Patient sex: F
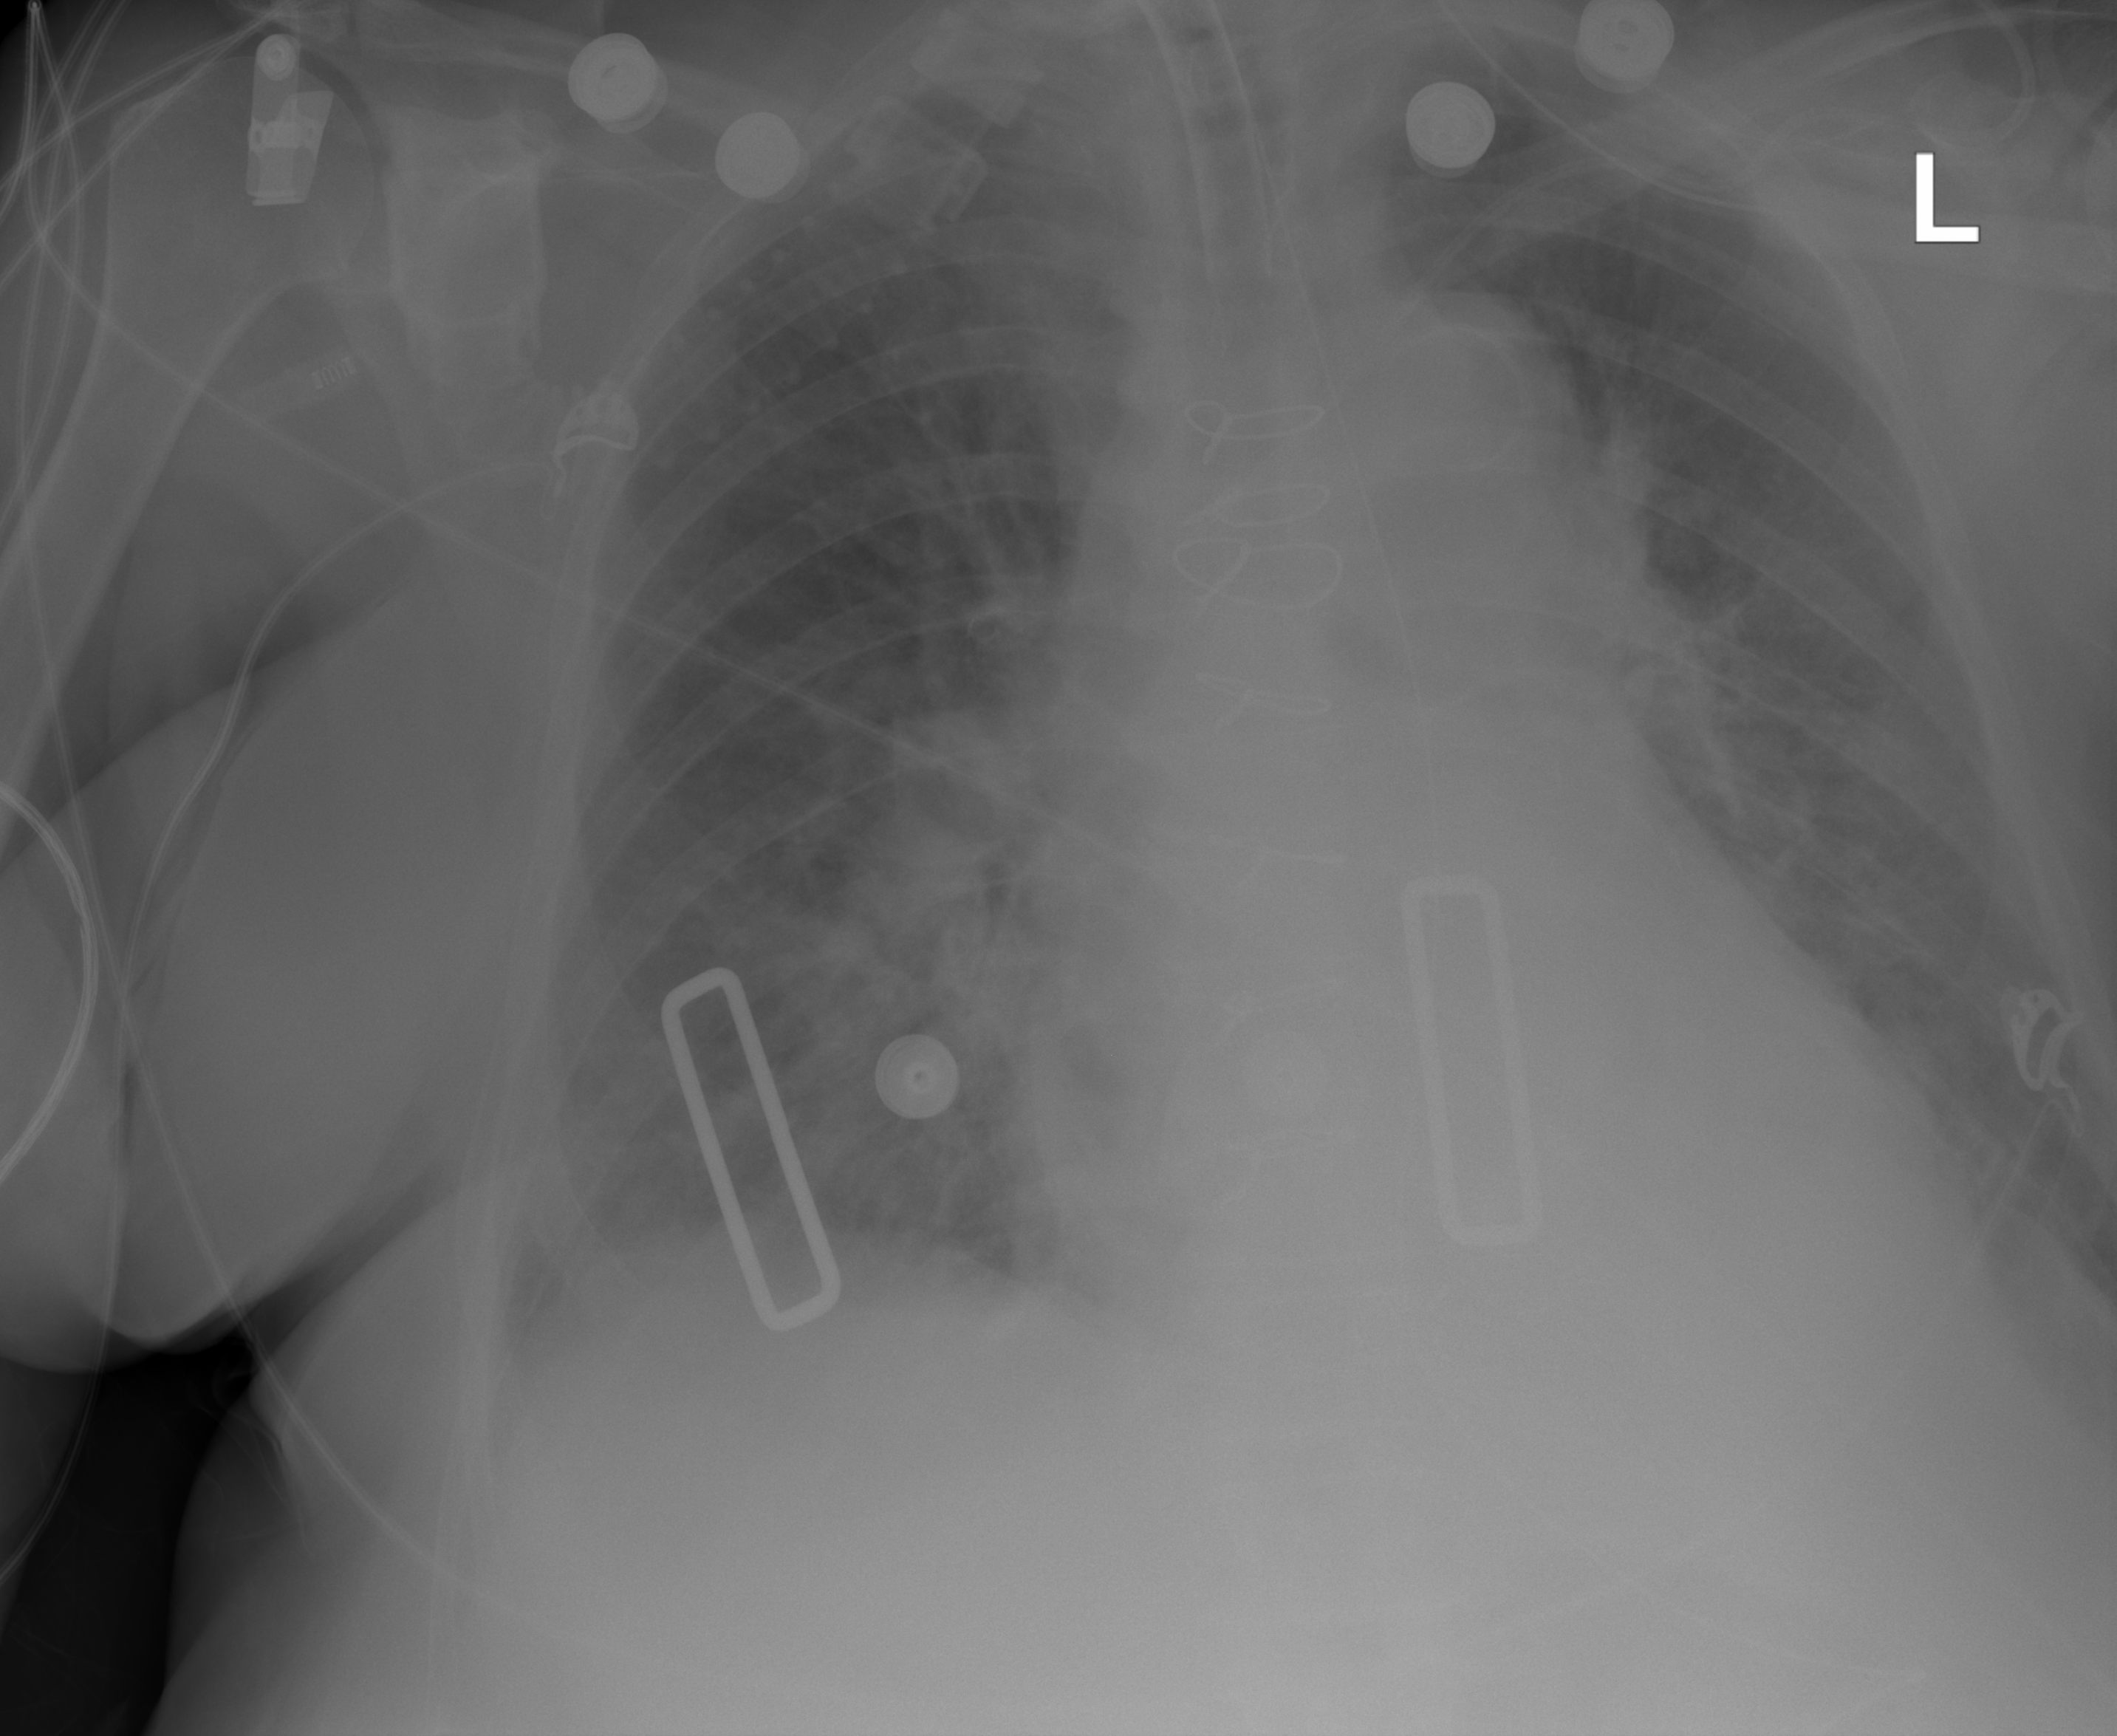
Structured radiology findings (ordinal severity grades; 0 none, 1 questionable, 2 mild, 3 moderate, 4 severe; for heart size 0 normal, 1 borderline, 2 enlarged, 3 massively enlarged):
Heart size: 2
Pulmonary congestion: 2
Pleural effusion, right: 2
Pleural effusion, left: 2
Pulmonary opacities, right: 2
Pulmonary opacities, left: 2
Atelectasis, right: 2
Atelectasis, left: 2